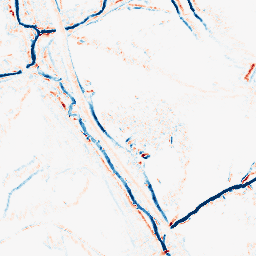
Category: morphological
Decomposition family: morphological_diamond
Decomposition parameters: operation: average
radius: 3
Upsampling method: cubic_catmull_rom
Upsampling parameters: scale: 4
Upsampling scale: 4